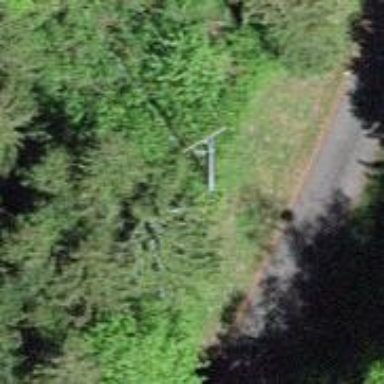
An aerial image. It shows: Distribution transformer on power pole.